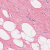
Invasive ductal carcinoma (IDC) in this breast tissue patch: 0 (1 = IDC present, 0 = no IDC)